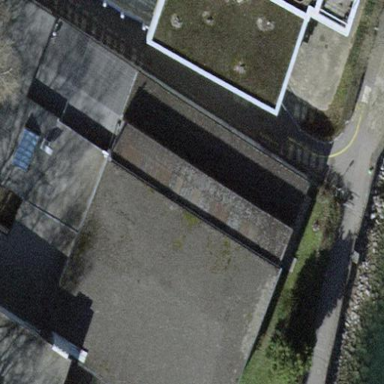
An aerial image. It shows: Commercial building.